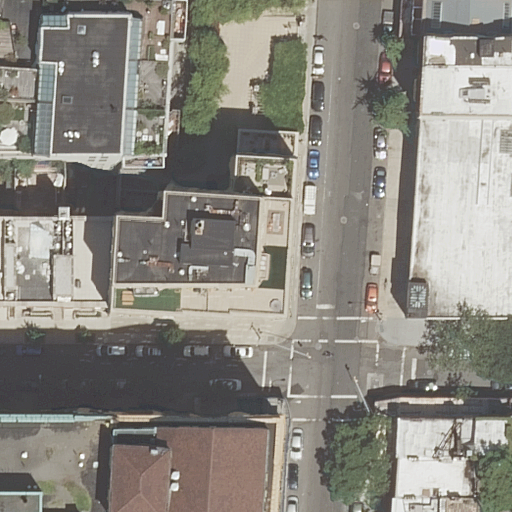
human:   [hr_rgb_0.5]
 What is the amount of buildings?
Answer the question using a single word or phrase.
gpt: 12

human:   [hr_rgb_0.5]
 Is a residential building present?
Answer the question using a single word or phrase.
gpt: yes

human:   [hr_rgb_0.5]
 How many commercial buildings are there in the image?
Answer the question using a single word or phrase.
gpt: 0

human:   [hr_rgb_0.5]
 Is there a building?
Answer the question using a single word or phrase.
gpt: yes

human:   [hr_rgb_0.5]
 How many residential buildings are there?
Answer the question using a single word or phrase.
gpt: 12

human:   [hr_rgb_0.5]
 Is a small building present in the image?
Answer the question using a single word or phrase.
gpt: yes

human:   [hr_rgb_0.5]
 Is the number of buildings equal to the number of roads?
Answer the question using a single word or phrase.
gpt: no

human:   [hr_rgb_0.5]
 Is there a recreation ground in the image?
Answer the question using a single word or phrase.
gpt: no

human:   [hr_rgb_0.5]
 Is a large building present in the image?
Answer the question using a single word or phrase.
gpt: yes

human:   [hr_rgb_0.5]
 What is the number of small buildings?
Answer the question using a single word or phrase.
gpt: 4

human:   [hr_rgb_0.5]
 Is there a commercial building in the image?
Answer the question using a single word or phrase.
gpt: no

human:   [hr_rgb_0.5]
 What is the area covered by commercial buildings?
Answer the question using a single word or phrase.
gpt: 0m2

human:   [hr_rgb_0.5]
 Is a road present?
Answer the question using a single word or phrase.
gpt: yes

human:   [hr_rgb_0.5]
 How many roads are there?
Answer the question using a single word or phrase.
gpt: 3

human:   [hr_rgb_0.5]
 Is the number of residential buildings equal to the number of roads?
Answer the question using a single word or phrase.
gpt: no

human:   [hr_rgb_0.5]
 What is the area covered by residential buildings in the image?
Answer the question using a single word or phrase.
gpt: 4684m2

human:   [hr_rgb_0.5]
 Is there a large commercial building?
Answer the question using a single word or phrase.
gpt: no

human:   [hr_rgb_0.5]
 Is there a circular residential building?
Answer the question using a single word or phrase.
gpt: no

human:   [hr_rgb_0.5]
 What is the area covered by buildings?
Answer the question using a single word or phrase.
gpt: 4684m2

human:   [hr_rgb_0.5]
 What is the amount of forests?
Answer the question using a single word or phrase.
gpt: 0

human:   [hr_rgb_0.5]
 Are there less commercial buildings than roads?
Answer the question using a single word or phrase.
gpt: yes

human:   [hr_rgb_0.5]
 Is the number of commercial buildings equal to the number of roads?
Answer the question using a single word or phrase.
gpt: no

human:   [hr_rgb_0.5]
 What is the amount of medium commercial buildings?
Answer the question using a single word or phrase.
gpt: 0

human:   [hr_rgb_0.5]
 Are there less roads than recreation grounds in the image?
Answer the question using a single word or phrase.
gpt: no

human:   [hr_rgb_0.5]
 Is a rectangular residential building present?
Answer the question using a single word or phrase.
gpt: yes

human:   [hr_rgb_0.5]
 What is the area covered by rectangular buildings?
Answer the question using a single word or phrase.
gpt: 3747m2

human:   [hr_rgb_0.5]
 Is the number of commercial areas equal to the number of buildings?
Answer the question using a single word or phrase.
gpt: no

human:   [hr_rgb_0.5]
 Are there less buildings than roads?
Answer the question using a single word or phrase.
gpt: no

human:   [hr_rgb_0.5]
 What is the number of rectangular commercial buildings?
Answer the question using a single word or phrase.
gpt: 0

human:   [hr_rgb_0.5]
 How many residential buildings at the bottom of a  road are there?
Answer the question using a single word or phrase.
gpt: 5

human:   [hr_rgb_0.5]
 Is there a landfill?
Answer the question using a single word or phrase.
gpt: no

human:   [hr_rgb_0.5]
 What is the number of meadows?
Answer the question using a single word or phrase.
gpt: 0

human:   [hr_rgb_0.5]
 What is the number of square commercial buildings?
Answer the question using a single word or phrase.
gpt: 0

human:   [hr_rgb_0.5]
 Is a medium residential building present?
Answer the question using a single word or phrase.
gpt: yes

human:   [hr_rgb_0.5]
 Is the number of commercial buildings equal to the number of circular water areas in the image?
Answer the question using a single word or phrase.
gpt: yes

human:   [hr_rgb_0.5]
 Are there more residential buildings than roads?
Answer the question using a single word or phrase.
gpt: yes

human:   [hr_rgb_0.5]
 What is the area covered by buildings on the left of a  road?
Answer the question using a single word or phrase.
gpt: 3516m2

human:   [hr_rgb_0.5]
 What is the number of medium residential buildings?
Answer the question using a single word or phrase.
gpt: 4

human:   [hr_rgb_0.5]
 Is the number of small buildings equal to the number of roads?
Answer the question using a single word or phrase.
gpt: no

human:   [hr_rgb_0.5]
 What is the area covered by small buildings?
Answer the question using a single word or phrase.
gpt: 211m2

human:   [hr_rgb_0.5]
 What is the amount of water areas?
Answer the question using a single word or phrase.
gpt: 0

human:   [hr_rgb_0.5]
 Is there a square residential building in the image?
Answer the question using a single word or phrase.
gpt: no

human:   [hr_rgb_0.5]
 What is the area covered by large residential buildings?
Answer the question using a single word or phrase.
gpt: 3588m2

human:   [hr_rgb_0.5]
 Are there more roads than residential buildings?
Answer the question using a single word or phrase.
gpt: no

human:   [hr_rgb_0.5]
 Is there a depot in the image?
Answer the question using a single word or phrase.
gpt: no

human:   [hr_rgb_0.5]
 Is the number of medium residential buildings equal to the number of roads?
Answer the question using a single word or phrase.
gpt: no

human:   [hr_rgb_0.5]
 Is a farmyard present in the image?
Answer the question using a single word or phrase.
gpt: no

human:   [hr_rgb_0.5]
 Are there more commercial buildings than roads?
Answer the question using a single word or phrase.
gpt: no

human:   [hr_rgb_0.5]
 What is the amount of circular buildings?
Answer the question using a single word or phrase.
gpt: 0

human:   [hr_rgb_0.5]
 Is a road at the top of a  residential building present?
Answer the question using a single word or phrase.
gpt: yes

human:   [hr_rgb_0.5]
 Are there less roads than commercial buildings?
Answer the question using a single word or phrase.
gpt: no

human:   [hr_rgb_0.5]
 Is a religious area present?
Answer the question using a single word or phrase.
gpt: no

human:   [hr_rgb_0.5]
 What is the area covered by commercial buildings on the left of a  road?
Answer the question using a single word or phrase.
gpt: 0m2

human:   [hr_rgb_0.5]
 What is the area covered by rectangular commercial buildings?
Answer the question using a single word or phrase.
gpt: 0m2

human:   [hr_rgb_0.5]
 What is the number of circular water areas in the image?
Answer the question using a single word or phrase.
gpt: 0

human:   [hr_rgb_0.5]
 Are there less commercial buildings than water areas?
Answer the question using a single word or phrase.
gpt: no

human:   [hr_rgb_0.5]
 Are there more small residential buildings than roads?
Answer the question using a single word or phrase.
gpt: yes

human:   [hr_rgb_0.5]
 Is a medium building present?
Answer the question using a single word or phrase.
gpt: yes

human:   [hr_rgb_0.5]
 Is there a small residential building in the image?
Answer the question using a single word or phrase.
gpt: yes

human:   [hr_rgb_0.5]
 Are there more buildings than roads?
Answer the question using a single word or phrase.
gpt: yes

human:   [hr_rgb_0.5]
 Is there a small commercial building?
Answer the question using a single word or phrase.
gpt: no

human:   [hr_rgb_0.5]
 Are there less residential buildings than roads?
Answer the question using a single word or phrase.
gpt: no

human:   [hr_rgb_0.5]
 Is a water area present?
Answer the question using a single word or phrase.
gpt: no

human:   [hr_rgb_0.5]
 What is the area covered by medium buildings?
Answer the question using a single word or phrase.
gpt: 884m2